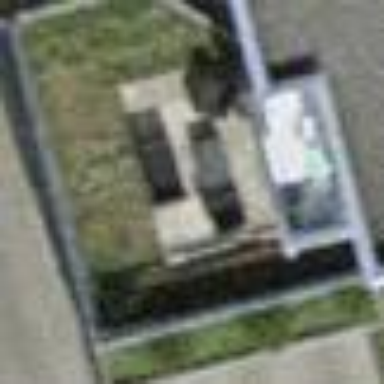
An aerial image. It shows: Garden surrounded by fence.